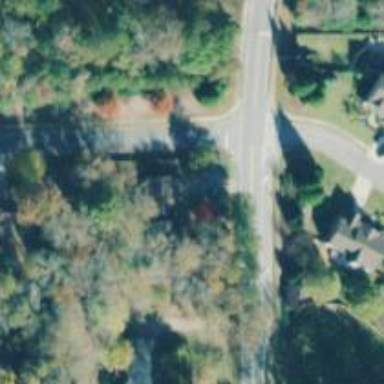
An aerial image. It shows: Tertiary road.